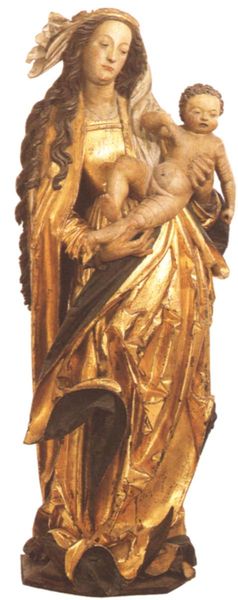
Titel: Madonna mit Kind
Künstler: Hans Geiler
Standort: Herstellungsort: Freiburg (Fribourg) (EU - CH)
Institution: Freiburg (Fribourg, CH), Musée d’Art et d’ Histoire
Schlagwörter: blau, gott, hand, haut, kopf, nackt, umhang, braun, bunt, frau, holz, kleid, nase, dame, arm, barock, falten, gesicht, sockel, tragen, hände, kirche, figur, gewand, gold, haare, mantel, reich, stoff, kind, mutter, locken, skulptur, statue, bein, baby, bauch, junge, bemalt, knabe, jungfrau, schnitzerei, christus, jesus, maria, madonna, magdalena, haltend, christentum, sohn, skultur, muttergottes, schleide, #nase